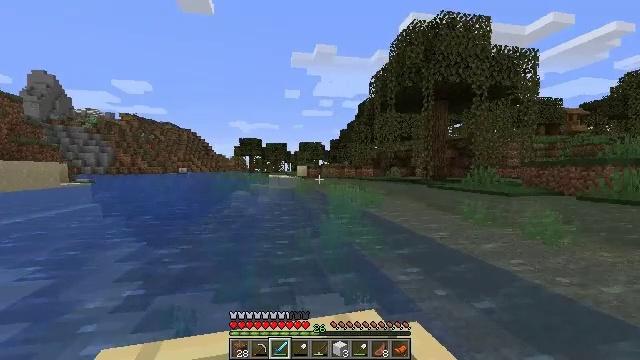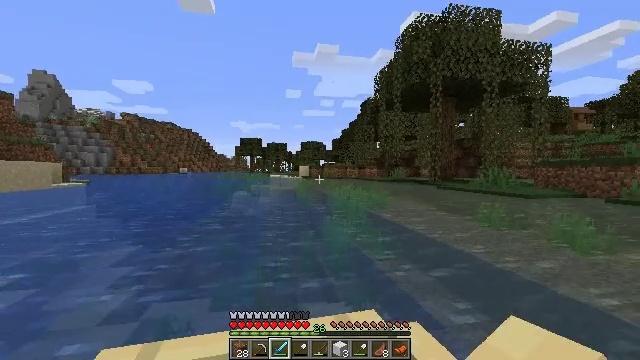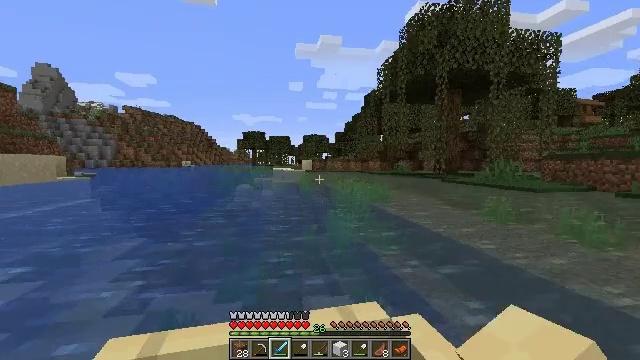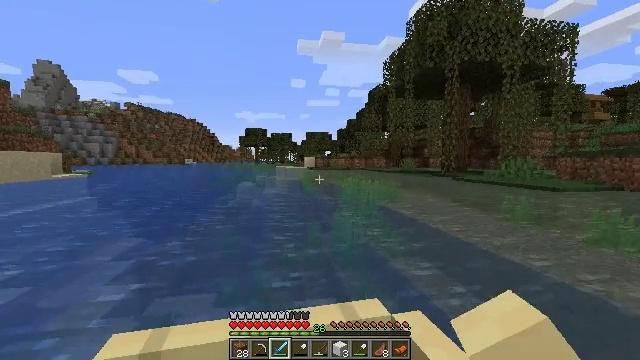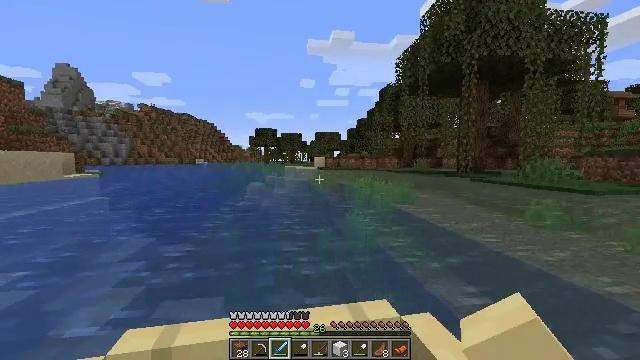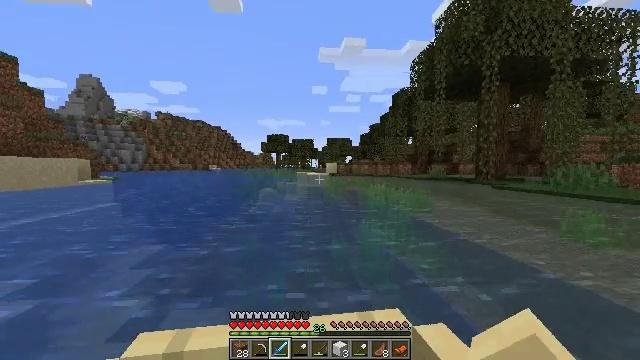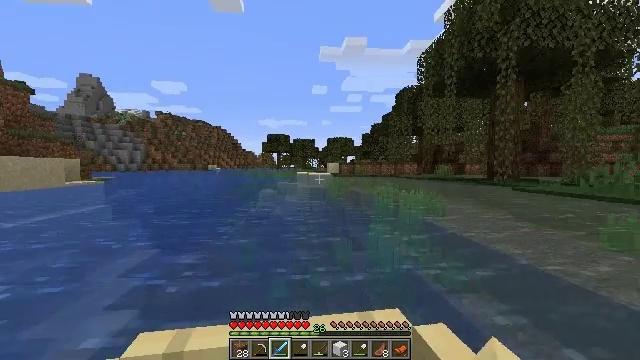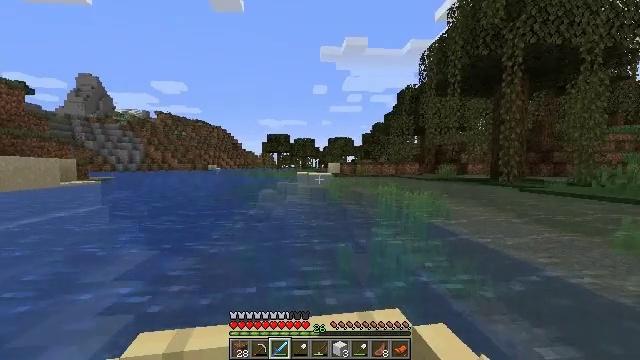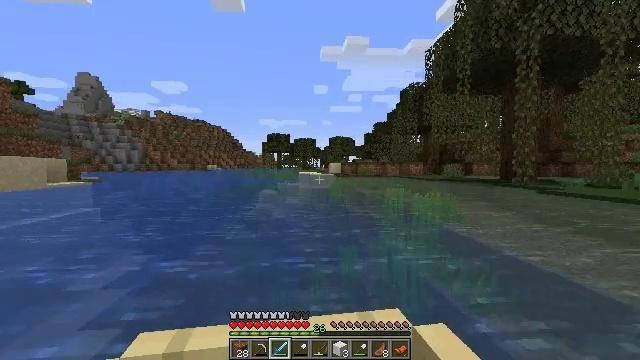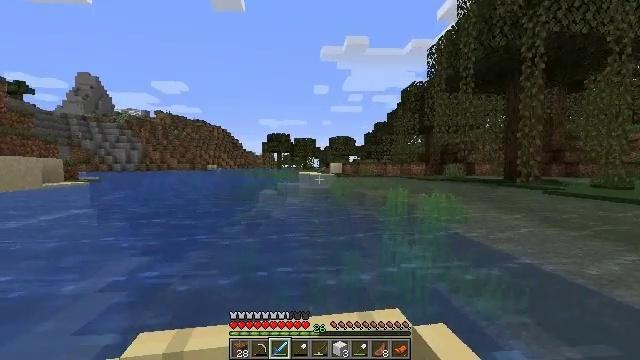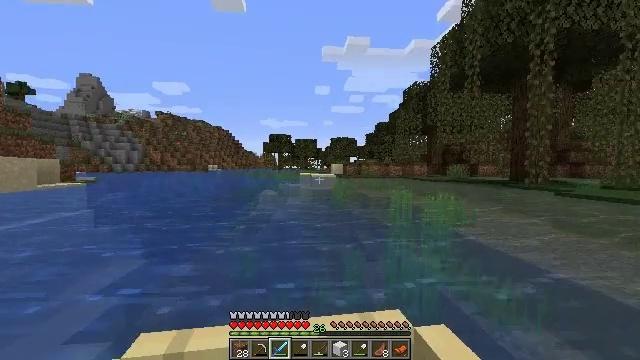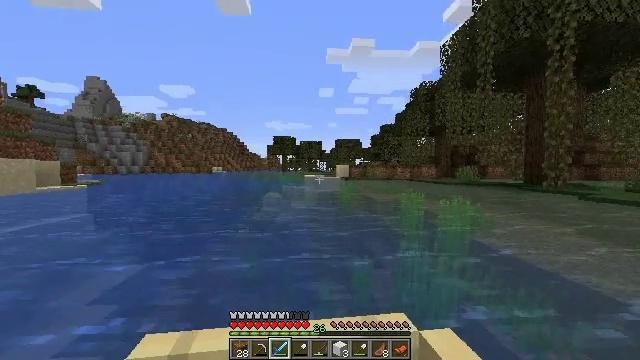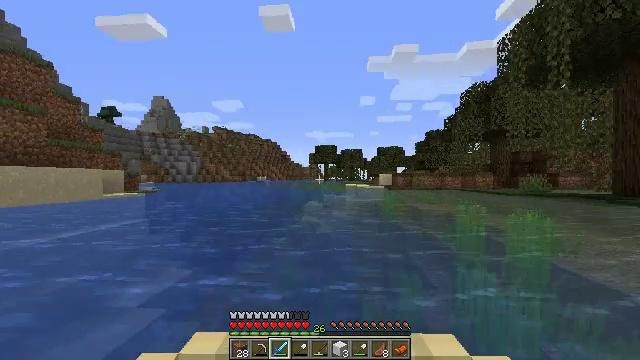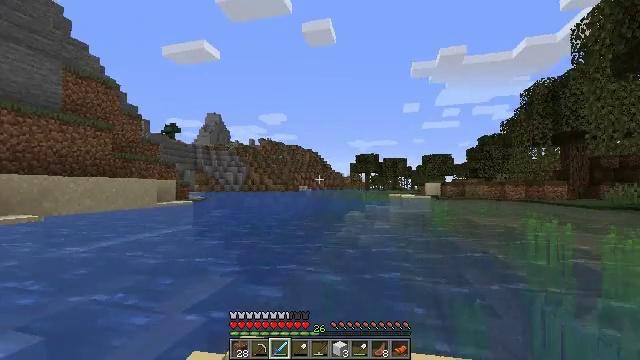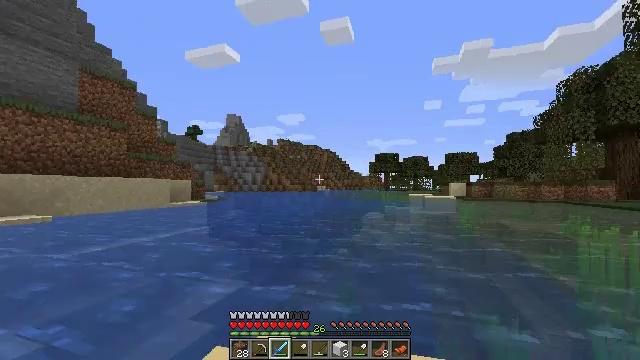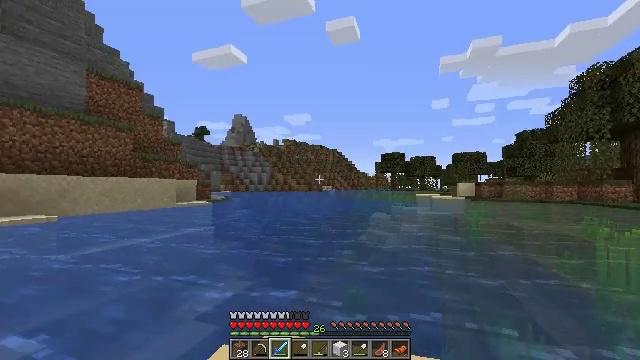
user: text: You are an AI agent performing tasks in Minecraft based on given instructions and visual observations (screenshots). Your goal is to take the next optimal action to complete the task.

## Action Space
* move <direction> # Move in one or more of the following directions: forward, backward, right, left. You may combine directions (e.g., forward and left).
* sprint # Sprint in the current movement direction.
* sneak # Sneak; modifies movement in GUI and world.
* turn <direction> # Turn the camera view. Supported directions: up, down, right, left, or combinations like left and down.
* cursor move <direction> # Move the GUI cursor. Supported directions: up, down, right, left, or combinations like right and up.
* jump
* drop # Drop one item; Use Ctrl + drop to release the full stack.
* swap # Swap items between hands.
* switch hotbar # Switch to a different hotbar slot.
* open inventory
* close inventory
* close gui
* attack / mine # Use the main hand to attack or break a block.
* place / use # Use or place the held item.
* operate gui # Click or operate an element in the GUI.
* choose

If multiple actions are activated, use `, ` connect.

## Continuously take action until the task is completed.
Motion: motion action
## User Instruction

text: Drop a lily pad.
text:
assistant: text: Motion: move forward
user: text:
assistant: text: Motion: move forward, turn down
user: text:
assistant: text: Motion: move forward
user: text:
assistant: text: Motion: move forward, turn left
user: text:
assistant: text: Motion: move forward, turn left and up
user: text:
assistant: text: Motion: move forward
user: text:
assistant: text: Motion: move forward
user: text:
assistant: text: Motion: move forward
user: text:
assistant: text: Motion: move forward
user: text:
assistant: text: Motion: move forward
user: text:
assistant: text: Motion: move forward
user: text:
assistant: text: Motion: move forward, turn left and up
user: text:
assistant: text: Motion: move forward, turn left and up
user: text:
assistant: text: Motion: move forward, turn left
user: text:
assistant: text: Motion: move forward, turn left
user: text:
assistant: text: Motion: move forward
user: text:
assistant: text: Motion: move forward
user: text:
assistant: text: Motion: move forward
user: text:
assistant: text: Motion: move forward
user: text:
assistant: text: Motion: move forward
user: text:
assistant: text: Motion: move forward, turn left
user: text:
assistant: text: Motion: move forward
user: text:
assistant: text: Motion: move forward
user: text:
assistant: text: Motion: move forward
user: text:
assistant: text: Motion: move forward
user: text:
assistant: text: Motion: move forward
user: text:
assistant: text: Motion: move forward, turn right
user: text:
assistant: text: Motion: move forward, turn right
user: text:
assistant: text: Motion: move forward
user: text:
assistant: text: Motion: move forward